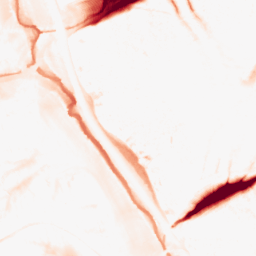
Category: morphological
Decomposition family: tophat
Decomposition parameters: size: 20
mode: black
Upsampling method: linear_exact
Upsampling parameters: scale: 4
Upsampling scale: 4